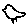
Label: bird